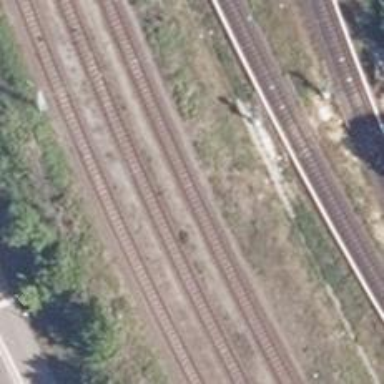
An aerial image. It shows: Railway spur service.